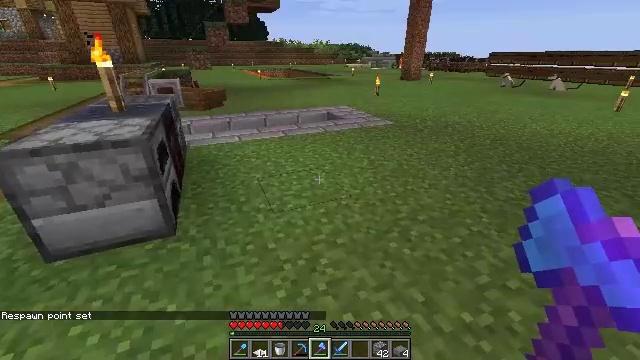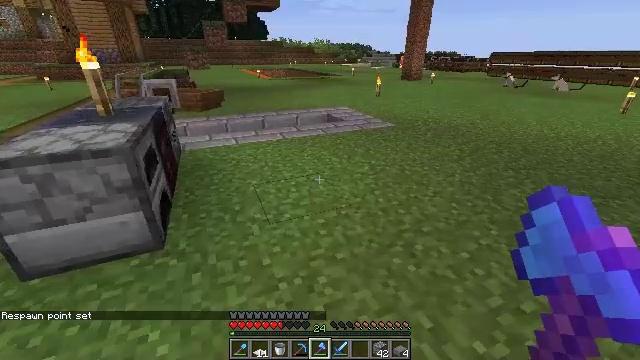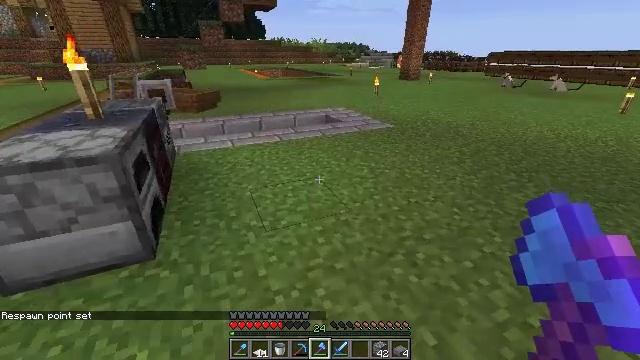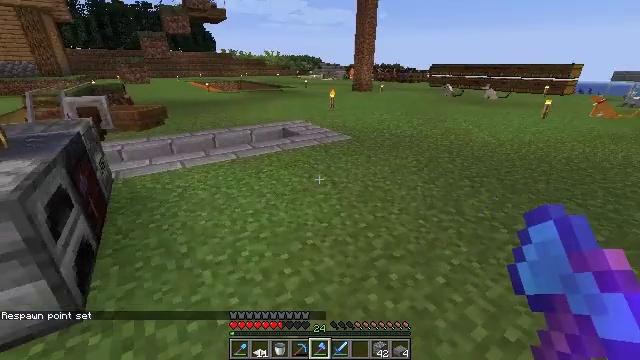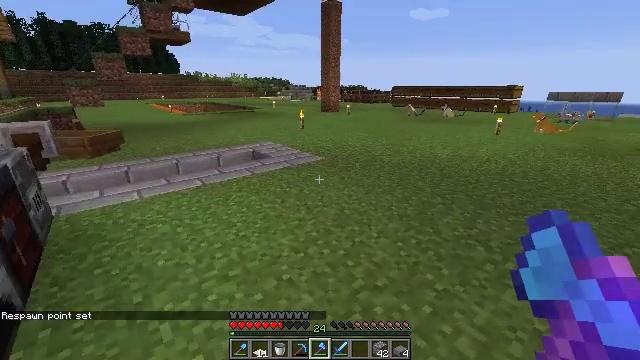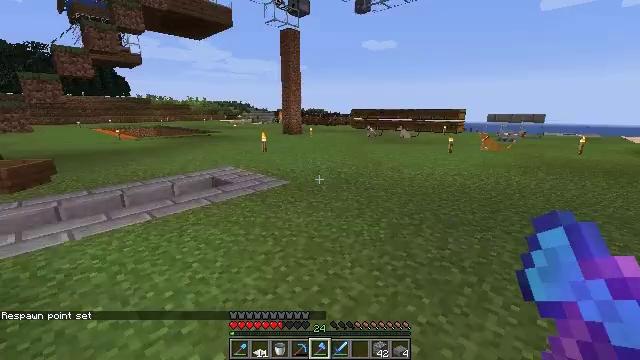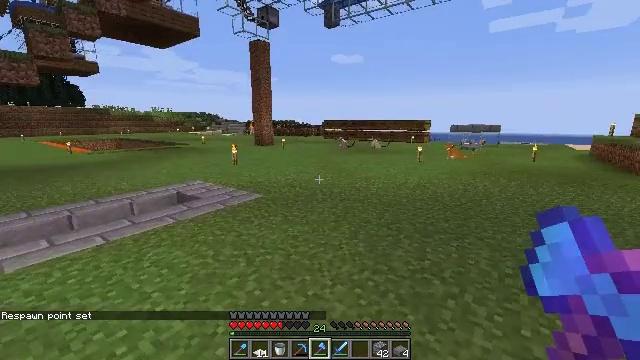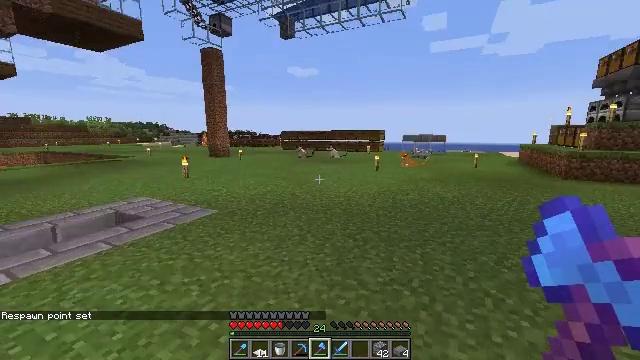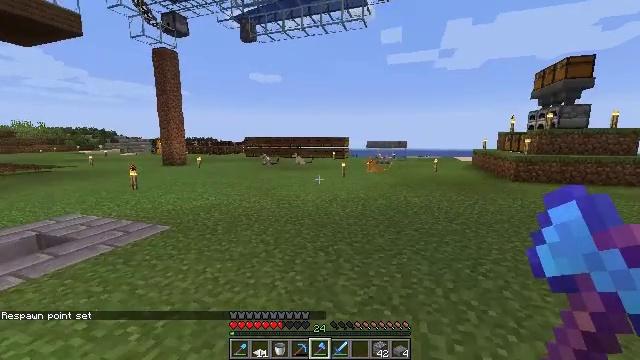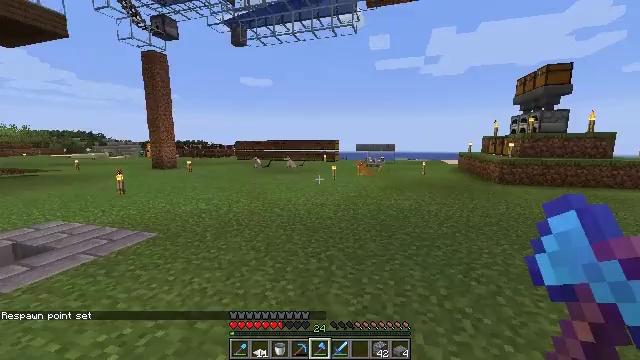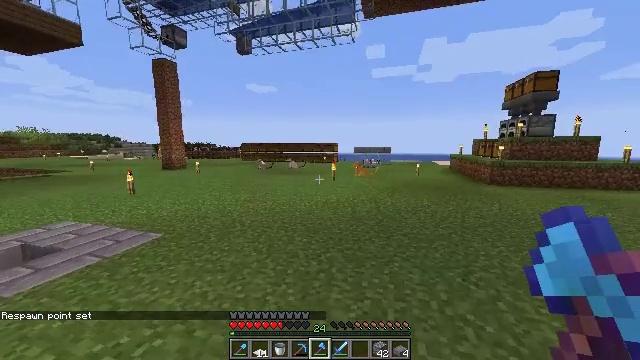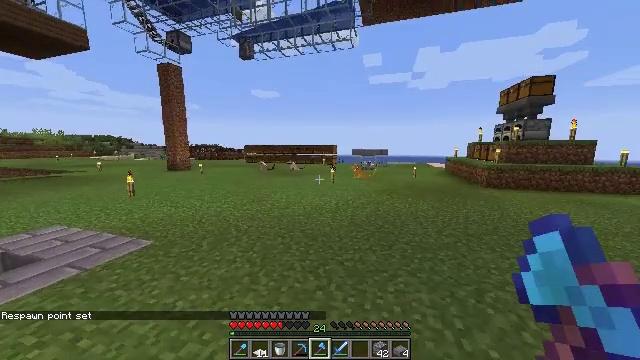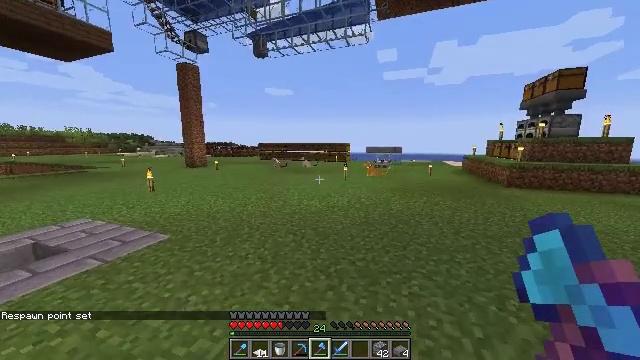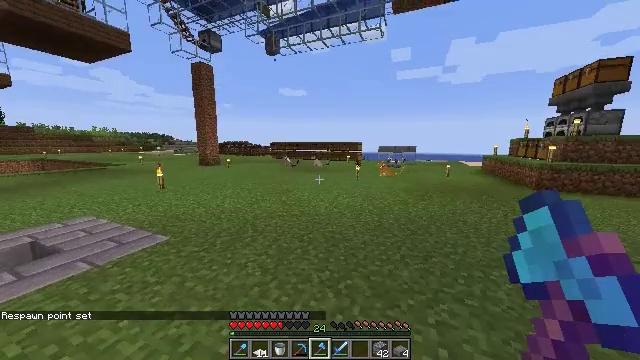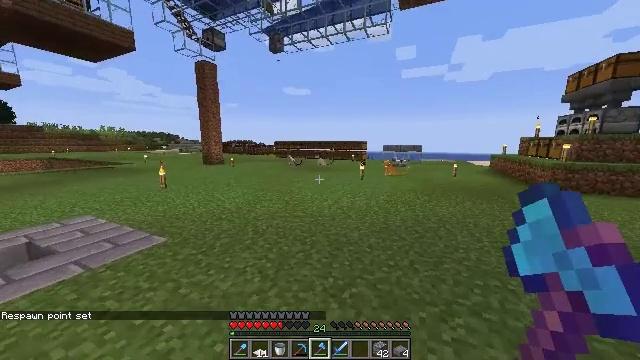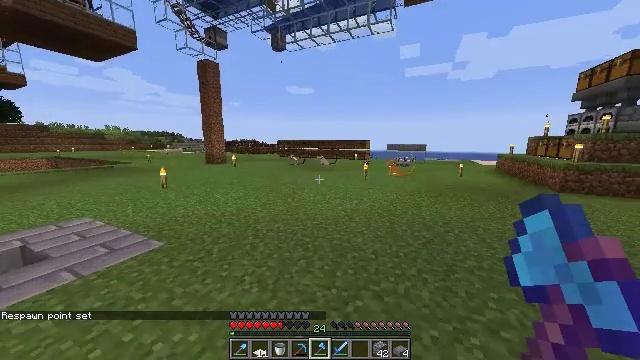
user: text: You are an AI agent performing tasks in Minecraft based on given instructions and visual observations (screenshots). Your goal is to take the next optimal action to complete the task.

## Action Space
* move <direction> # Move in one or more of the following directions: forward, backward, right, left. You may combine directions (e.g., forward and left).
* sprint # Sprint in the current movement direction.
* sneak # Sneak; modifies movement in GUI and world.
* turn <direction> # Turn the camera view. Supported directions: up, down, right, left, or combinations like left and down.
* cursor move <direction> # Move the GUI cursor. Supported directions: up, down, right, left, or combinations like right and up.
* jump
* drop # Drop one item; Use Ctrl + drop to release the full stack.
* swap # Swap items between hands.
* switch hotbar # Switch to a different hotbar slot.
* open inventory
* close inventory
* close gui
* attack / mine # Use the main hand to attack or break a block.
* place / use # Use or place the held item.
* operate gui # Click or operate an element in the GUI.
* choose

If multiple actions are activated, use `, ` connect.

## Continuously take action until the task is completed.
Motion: motion action
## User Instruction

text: Craft an iron trapdoor with iron ingots.
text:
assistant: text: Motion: move forward
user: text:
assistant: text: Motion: move forward
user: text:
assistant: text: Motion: move forward, turn right and up
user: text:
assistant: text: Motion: move forward, turn right and up
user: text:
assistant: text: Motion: move forward, turn right and up
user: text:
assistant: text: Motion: move forward, turn right and up
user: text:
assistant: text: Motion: move forward, turn right and up
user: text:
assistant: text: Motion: move forward, sprint, turn right and up
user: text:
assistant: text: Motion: move forward, sprint, turn right
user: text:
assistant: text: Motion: move forward, sprint
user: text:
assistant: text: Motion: move forward, sprint
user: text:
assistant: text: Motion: move forward, turn left
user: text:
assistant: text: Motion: move forward, sprint, turn left
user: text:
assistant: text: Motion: move forward, sprint, turn left
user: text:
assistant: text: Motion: move forward, sprint
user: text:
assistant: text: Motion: move forward, sprint, turn left
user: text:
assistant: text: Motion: move forward, sprint, turn left and down
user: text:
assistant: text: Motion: move forward, turn left
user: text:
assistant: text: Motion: move forward, turn left
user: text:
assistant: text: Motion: move forward, turn left, jump
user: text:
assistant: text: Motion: move forward, jump
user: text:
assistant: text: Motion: move forward, jump
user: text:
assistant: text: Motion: move forward, turn right, jump
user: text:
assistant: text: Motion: move forward, turn right, jump
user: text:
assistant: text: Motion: move forward, jump
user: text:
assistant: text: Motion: move forward, jump
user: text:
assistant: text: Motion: move forward, jump
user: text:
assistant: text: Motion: move forward, turn right, jump
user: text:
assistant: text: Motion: move forward, turn right, jump
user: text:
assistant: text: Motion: move forward, turn right, jump